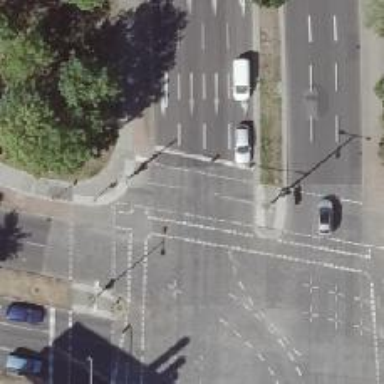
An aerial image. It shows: Crossing with traffic signals.